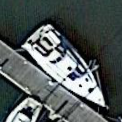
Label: civil